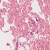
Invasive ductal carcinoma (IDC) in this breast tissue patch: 0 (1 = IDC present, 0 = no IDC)